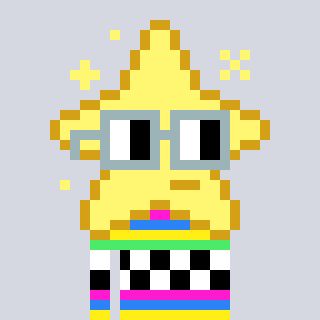
a pixel art character with square dark gray glasses, a star-shaped head and a slimegreen-colored body on a cool background